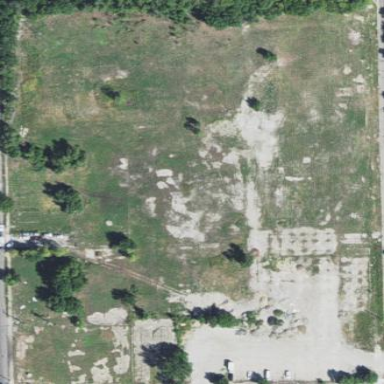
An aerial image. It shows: Brownfield area.